Here is the time-frequency representation (spectrogram) of a rolling-element bearing's vibration measurement. Diagnose the bearing from this image, choosing from: normal, inner_race, outer_race, ball.
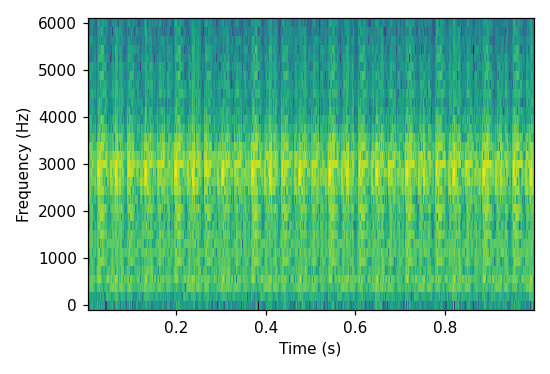
Answer: outer_race